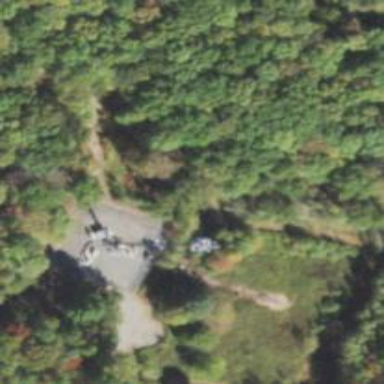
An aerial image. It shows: Communication mast tower.